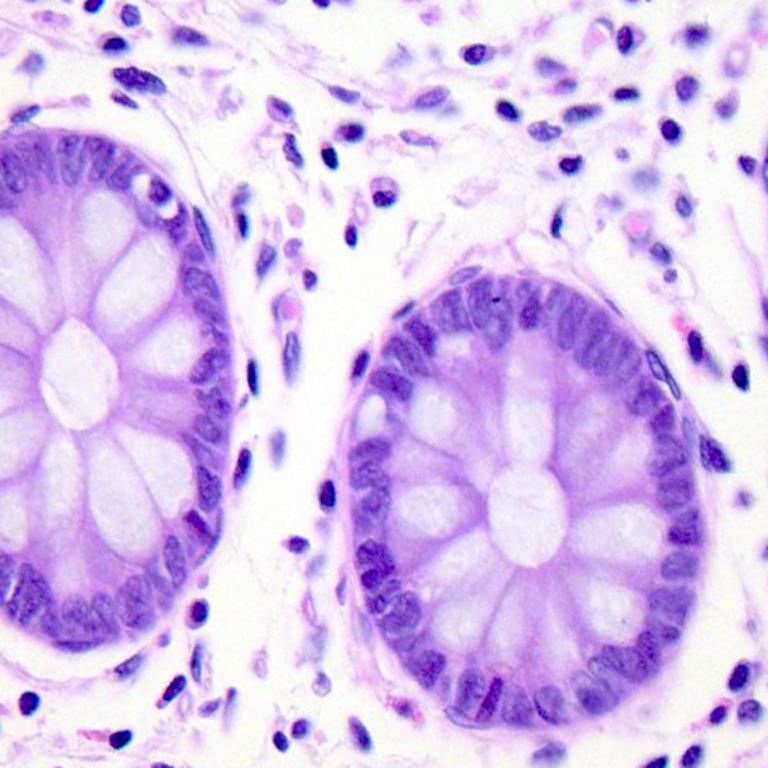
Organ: colon
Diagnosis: benign